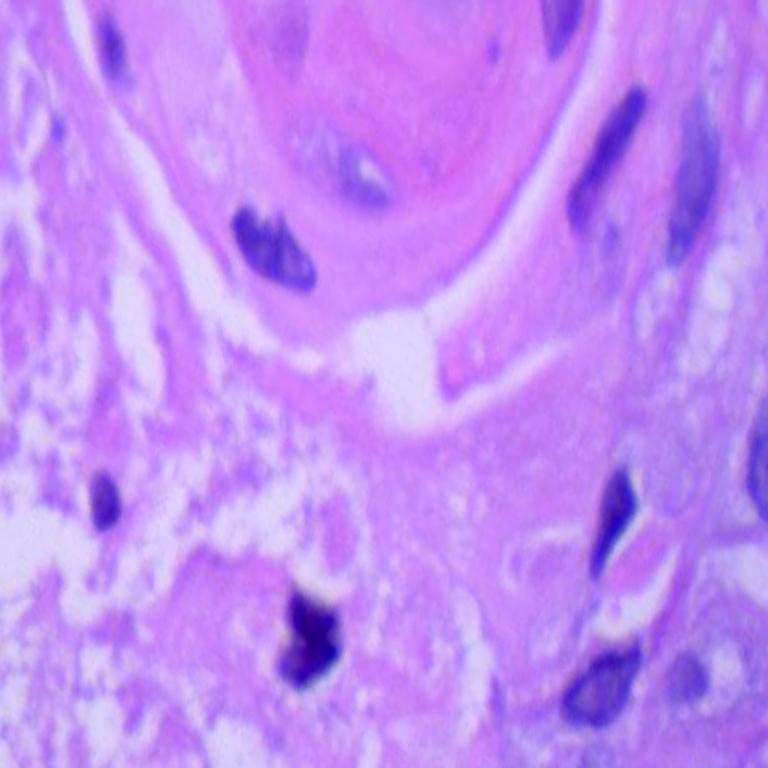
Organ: lung
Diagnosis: squamous carcinomas